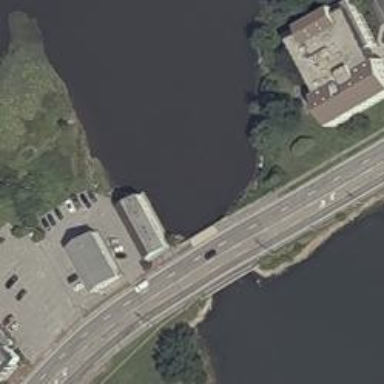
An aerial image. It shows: Primary highway bridge.